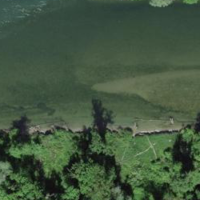
EUNIS habitat code: 15
Species observed at this site:
Fulica atra
Anas platyrhynchos
Podiceps cristatus
Mergus merganser